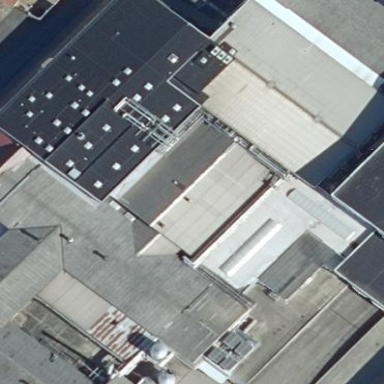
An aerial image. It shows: Industrial building.